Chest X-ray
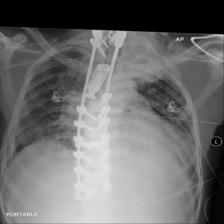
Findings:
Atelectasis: positive
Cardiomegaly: negative
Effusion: negative
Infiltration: negative
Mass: positive
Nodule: negative
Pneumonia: negative
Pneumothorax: negative
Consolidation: negative
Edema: negative
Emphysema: positive
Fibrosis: positive
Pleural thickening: negative
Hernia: negative